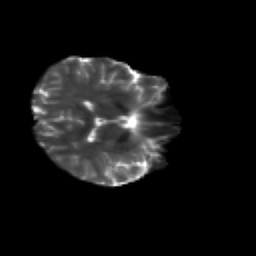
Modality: T2w
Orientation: axial
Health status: healthy
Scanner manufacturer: siemens
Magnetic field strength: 3 T
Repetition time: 12 s
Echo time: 0.092 s